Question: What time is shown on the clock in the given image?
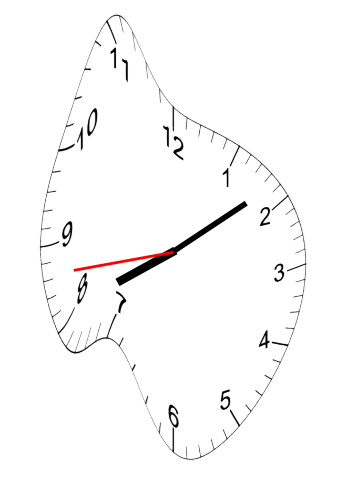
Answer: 08:08:43